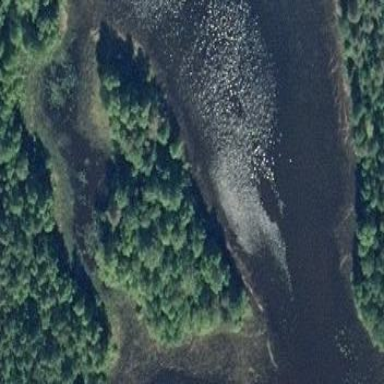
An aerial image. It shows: Islet covered with woodland.